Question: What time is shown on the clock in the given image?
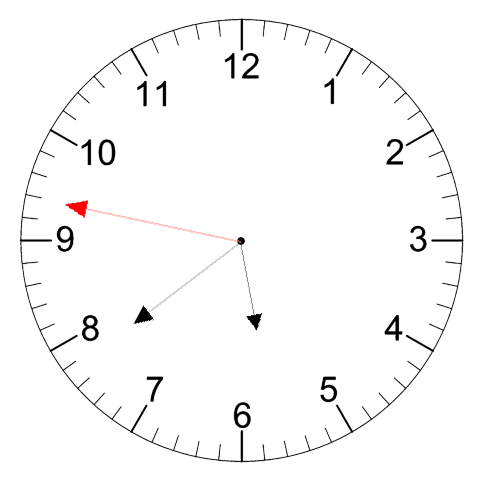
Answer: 05:38:47